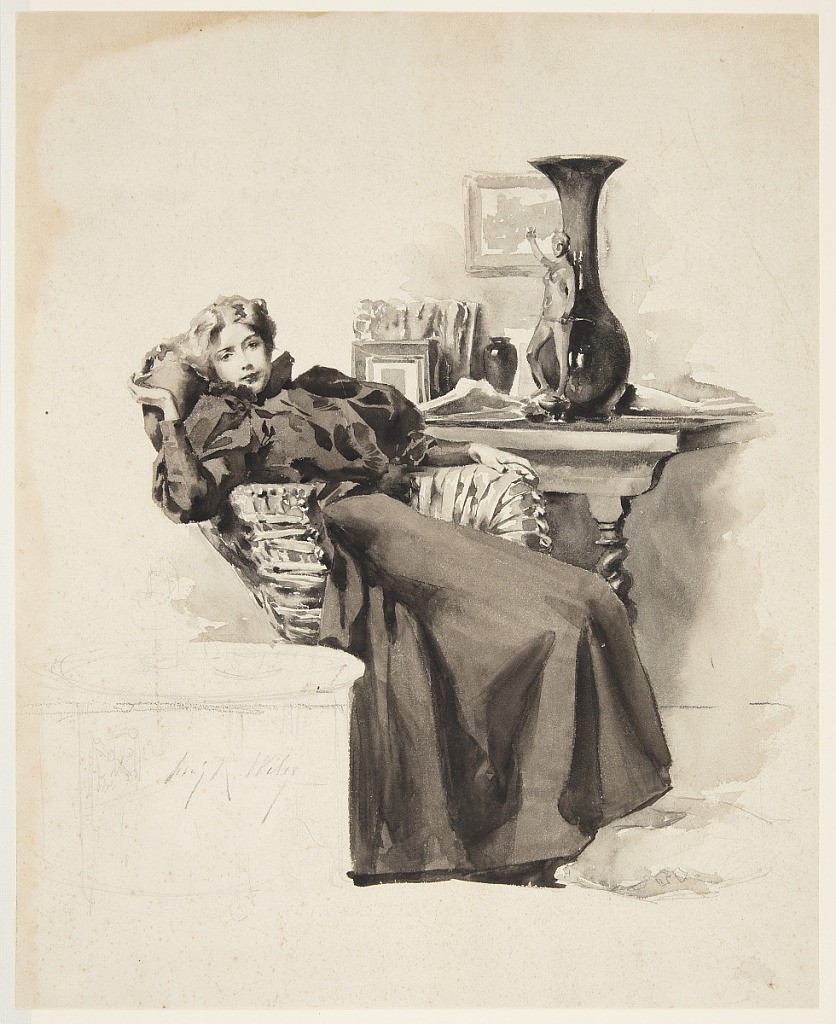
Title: Girl in a Wicker Chair
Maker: Irving Ramsey Wiles, American, 1861–1948
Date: ca. 1890
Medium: Brush and watercolor, graphite on illustration board
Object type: Drawing
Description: A woman, dressed in clothing from the 1890s, reclines in a wicker chair, a table with still life behind her. Another table with a tea pot and cup is lightly sketched in graphite, lower left.